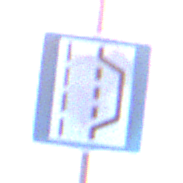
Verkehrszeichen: NothalteUndPannenbucht
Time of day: SunriseSunset
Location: Outdoor (Urban)
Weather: Clear
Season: NotSpecified
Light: Natural